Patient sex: M
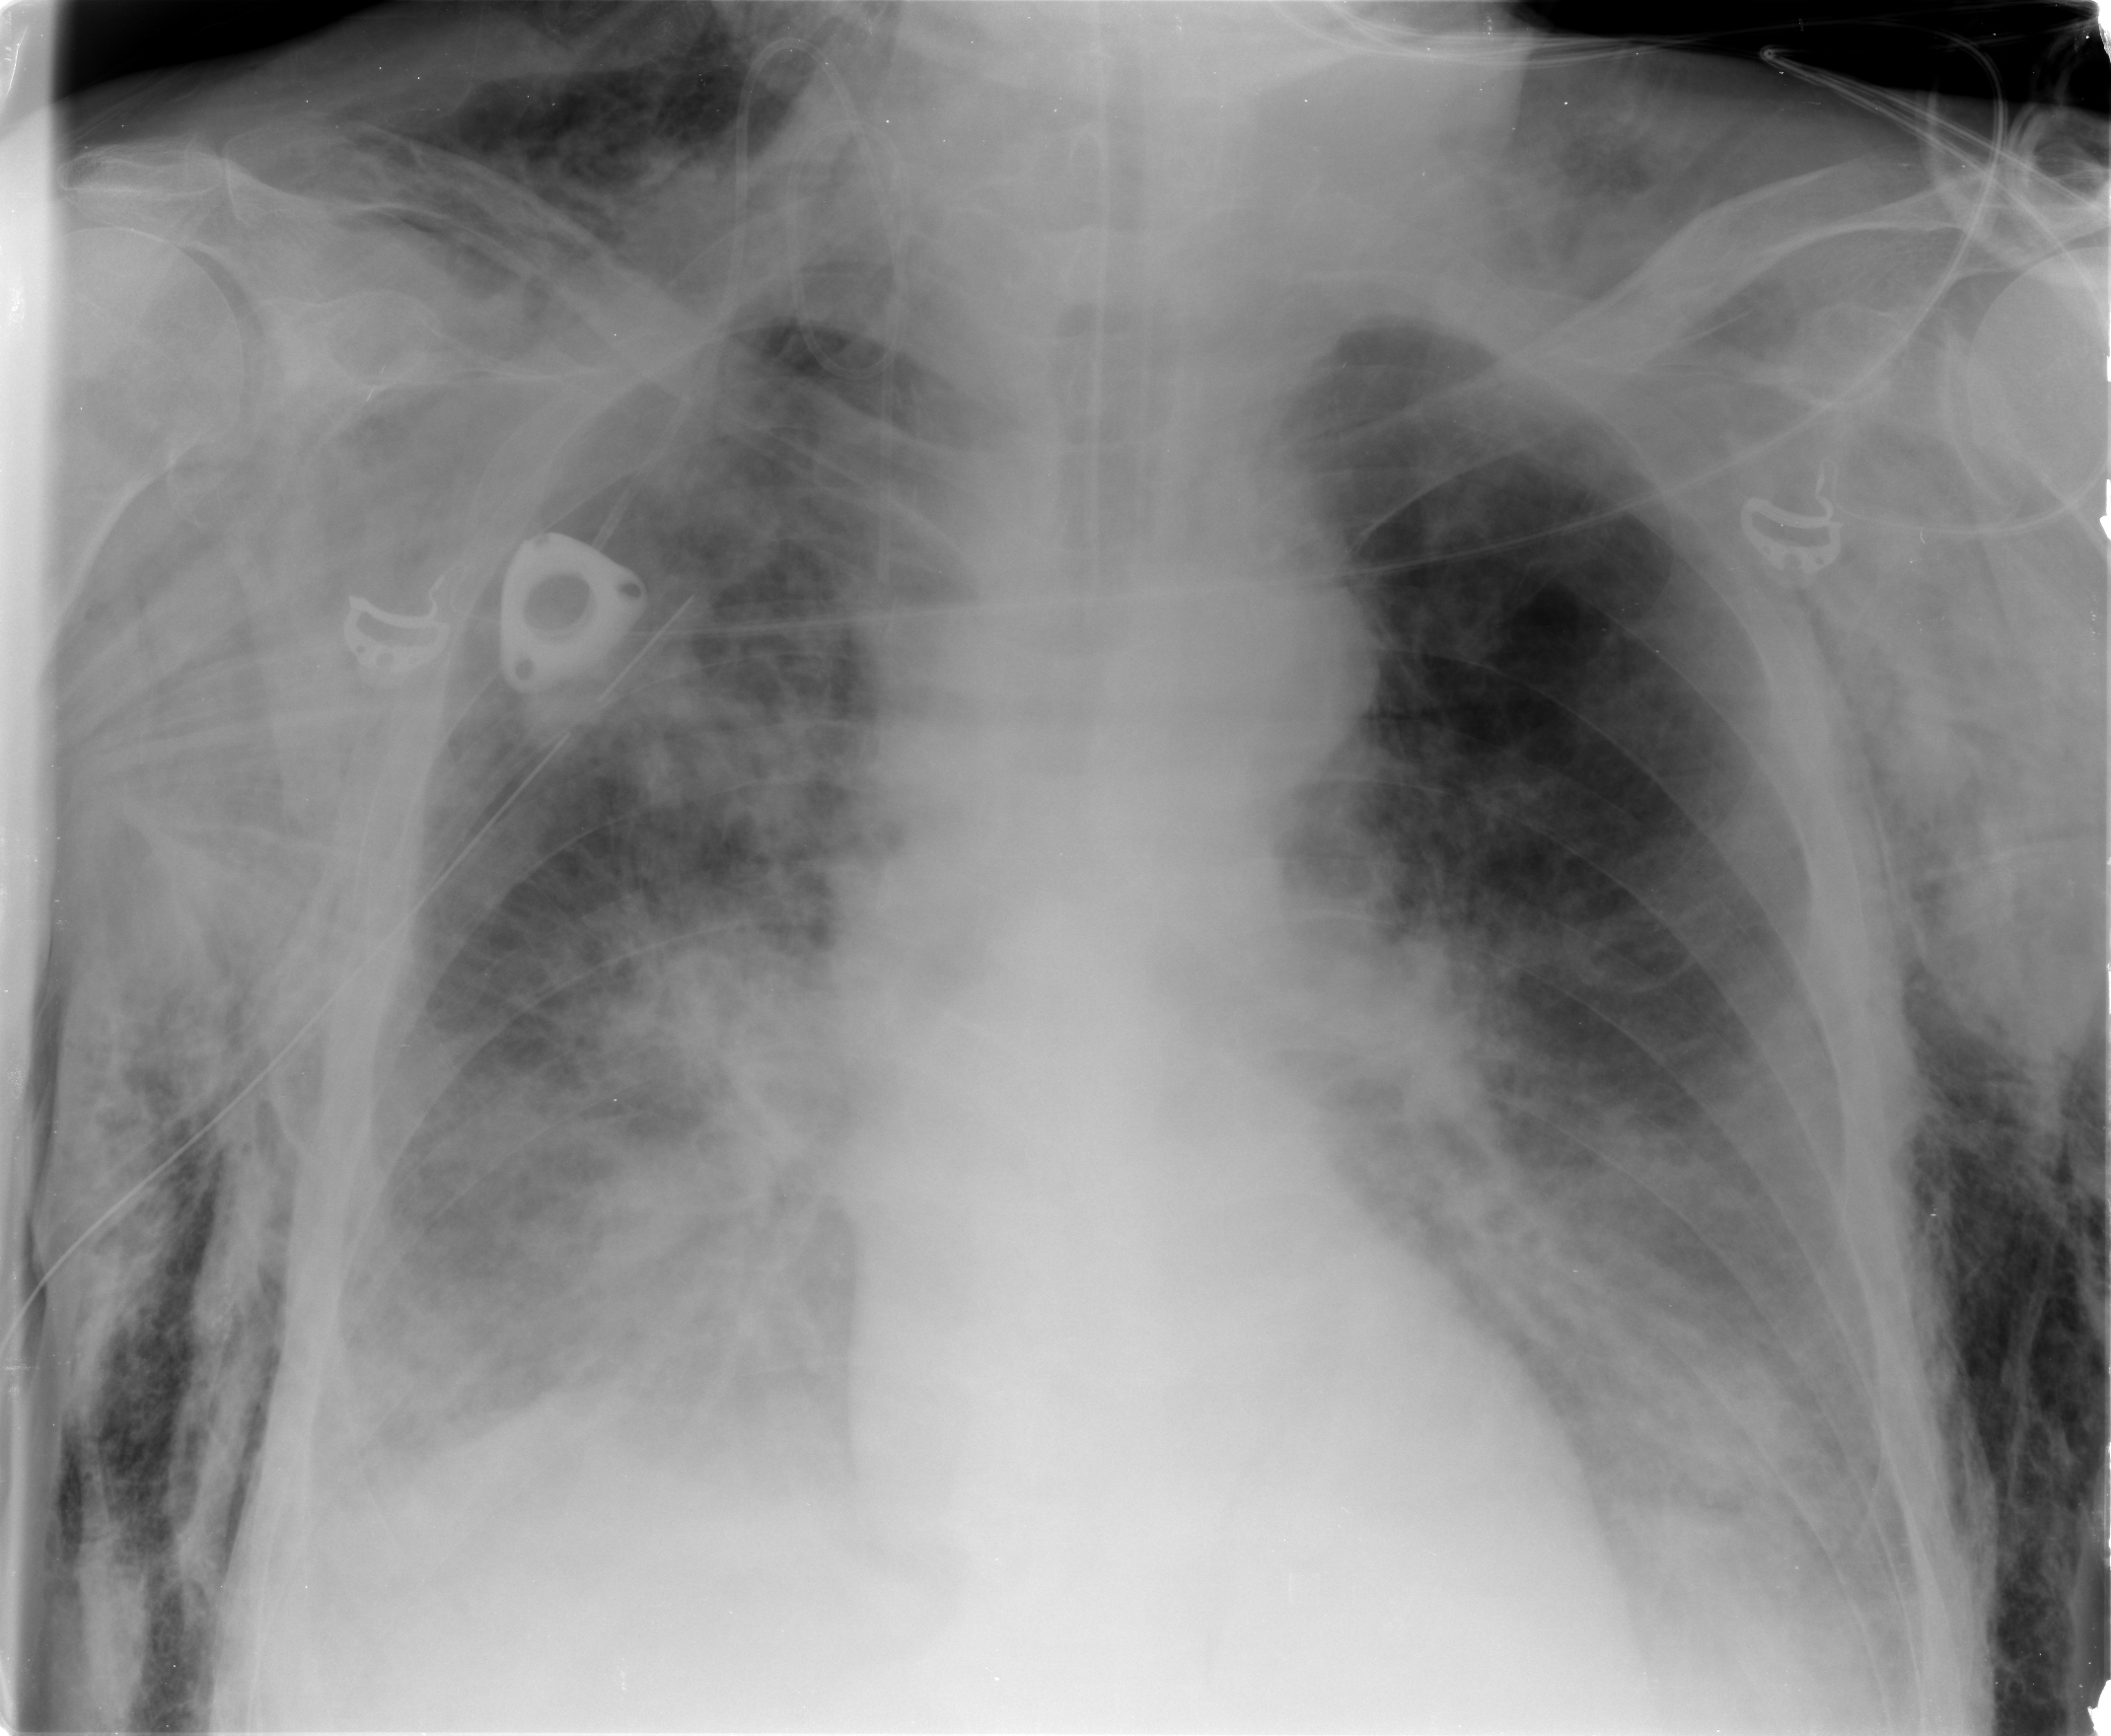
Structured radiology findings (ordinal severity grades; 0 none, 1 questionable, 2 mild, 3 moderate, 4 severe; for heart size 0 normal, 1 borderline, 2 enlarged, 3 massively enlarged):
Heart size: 0
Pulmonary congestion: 1
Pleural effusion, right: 2
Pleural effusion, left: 1
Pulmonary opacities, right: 2
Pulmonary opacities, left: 2
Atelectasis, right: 2
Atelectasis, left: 2